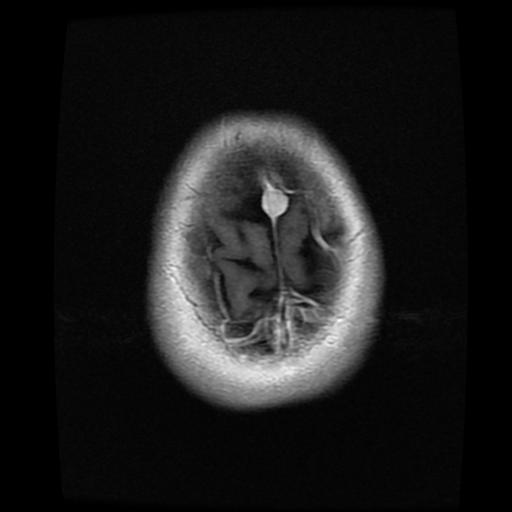
Label: meningioma